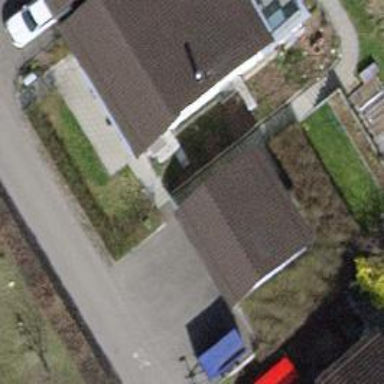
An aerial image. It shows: Garage building.